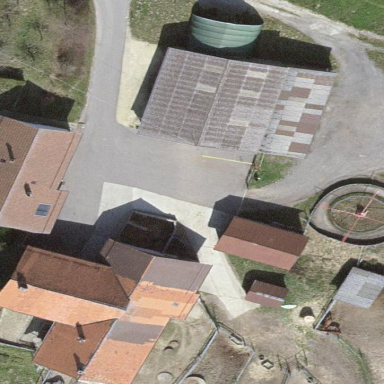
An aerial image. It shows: Farmyard area.